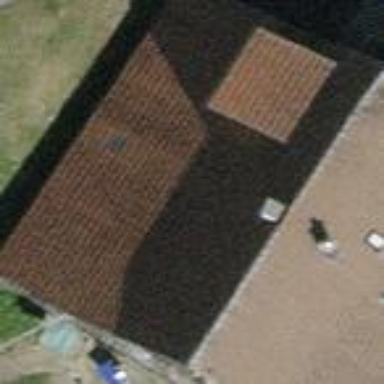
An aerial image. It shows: Simple house.